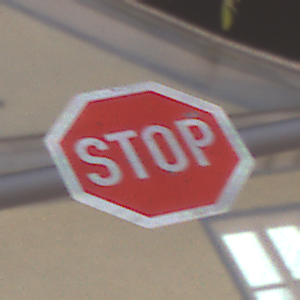
Verkehrszeichen: Stop
Umgebung: Outdoor, Urban
Tageszeit: Night
Wetter: Overcast
Licht: Artificial
Jahreszeit: Winter
Kontrast: MediumContrast